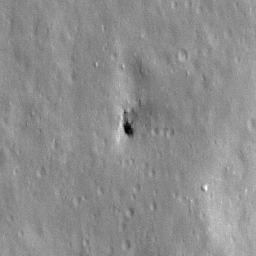
Pit: Stevinus 7
Host crater: Stevinus
Host type: impact_melt
Lunar coordinates: latitude -32.355, longitude 54.713